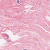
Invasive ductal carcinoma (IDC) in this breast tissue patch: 0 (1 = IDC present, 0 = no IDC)